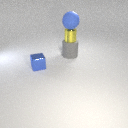
small yellow metal cylinder below large blue rubber sphere